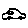
Label: car